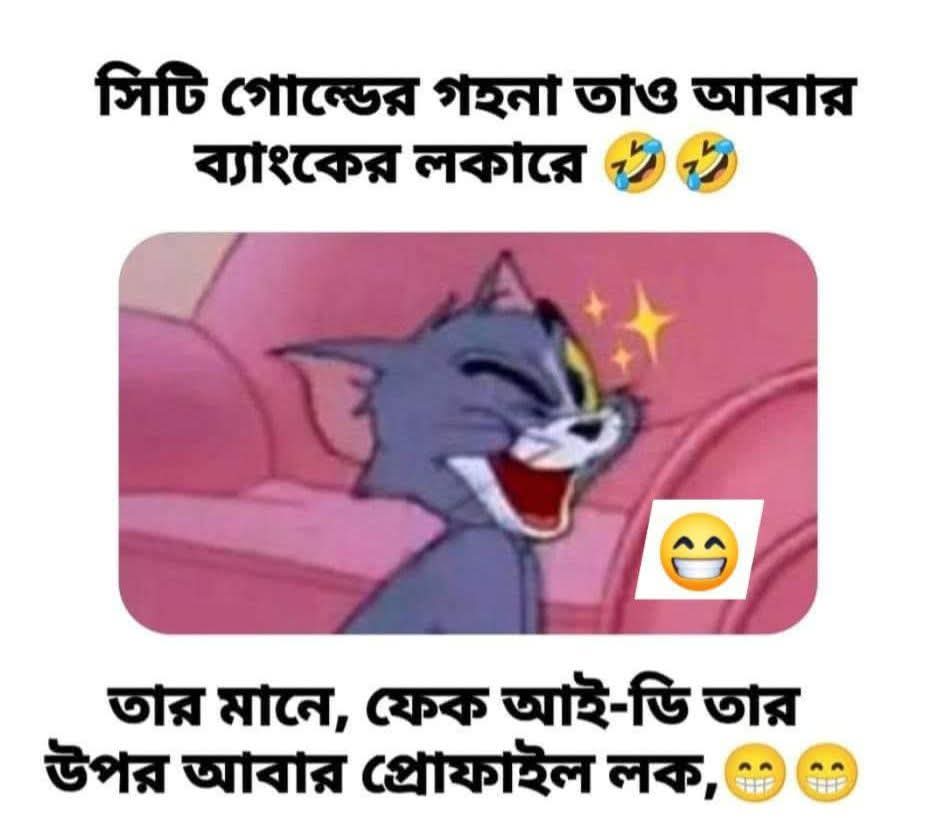
Text: সিটি গোল্ডের গহনা তাও আবার ব্যাংকের লকারে
তার মানে, ফেক আই-ডি তার উপর আবার প্রোফাইল লক,
Label: Non Hate